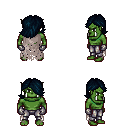
a pixel art fantasy rpg character, male body template, orc, green skin, gray tattered cape, metal pants, raven swoop hairstyle, metal gloves, four views (front, back, left, right), 2x2 character sprite sheet, small pixel art, hard edges, no anti-aliasing